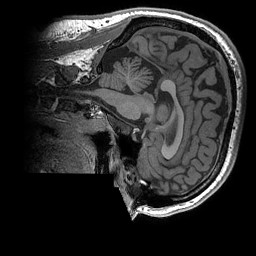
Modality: T1w
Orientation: sagittal
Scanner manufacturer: ge
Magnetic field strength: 3 T
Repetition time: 0.008156 s
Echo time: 0.00318 s